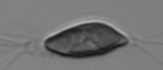
Label: Chrysochromulina